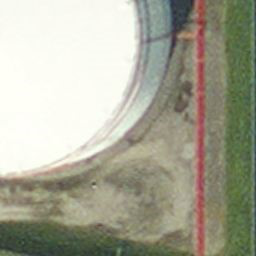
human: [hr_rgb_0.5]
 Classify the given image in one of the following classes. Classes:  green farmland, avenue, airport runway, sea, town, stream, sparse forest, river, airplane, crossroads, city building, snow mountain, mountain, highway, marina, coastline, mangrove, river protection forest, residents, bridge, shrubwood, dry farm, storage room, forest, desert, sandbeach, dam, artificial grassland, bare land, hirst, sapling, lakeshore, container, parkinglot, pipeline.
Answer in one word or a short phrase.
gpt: storage room